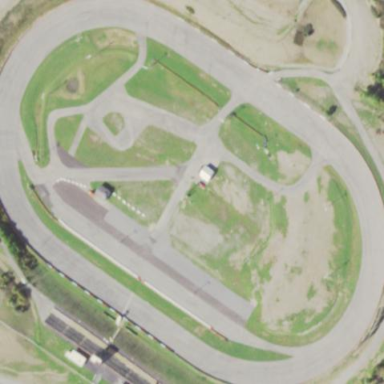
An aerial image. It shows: Motor sport raceway with asphalt surface.